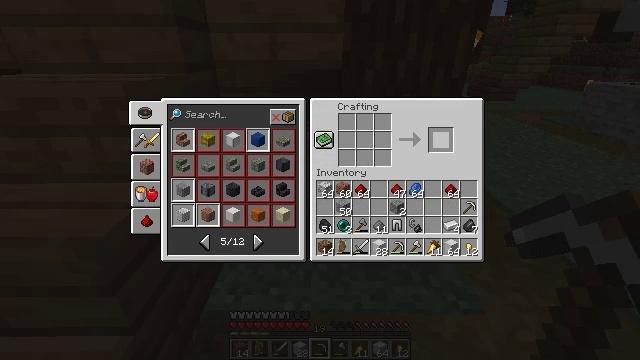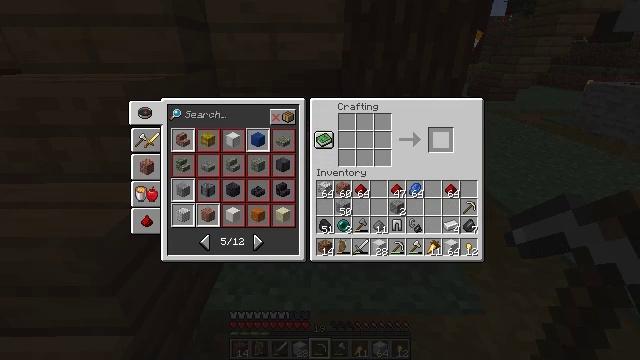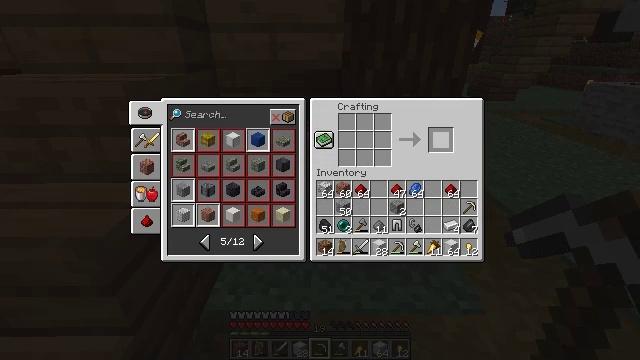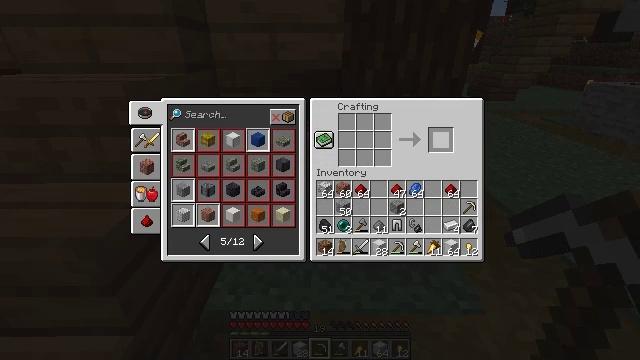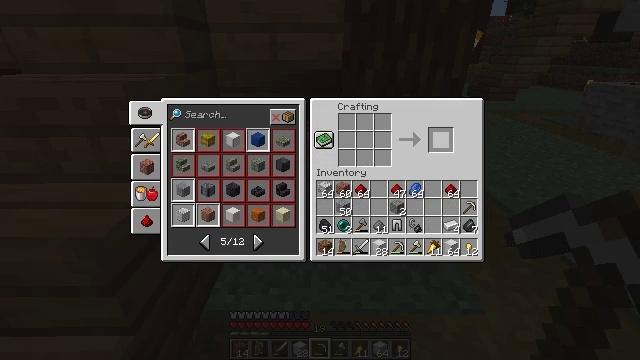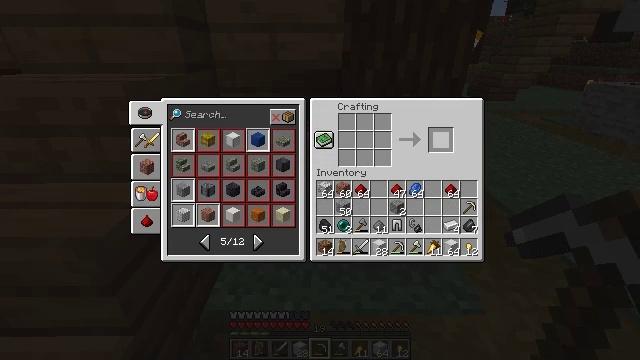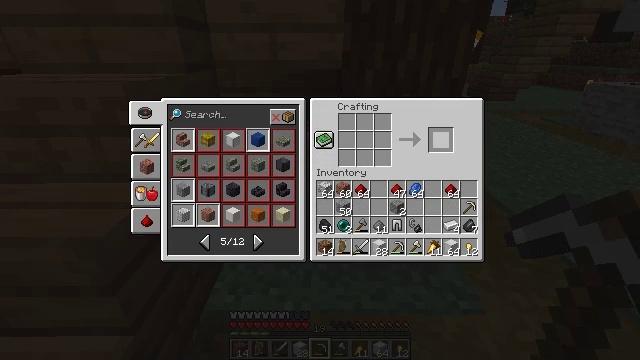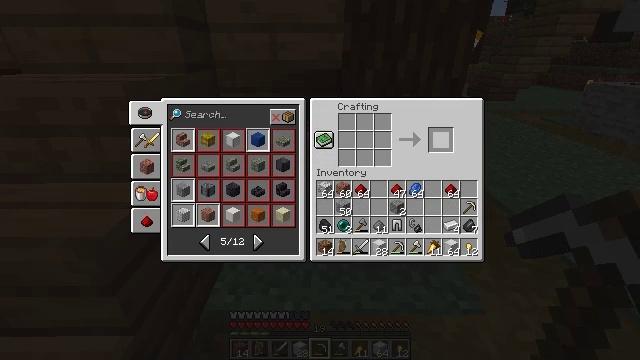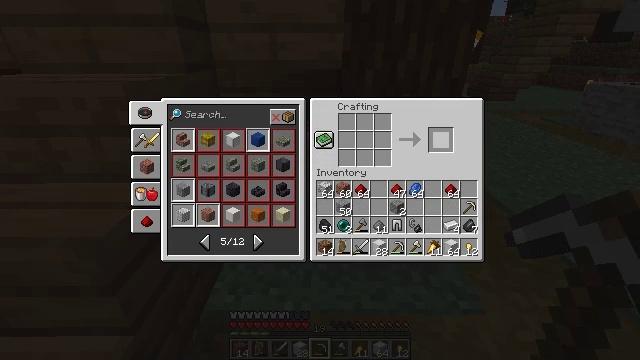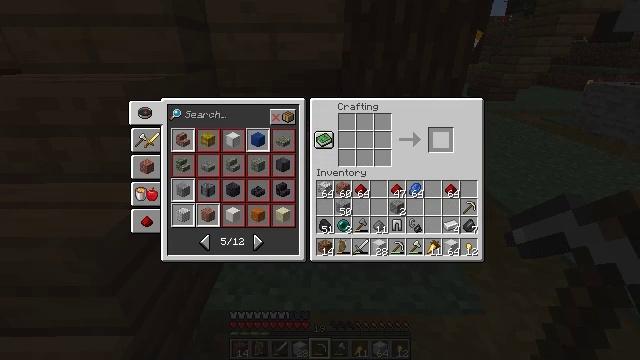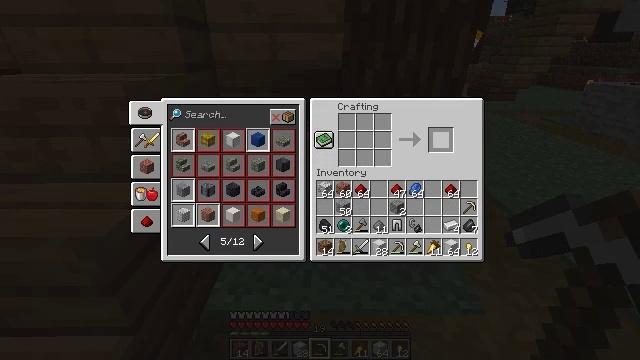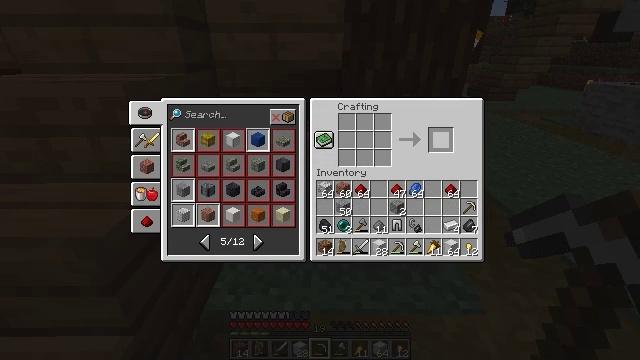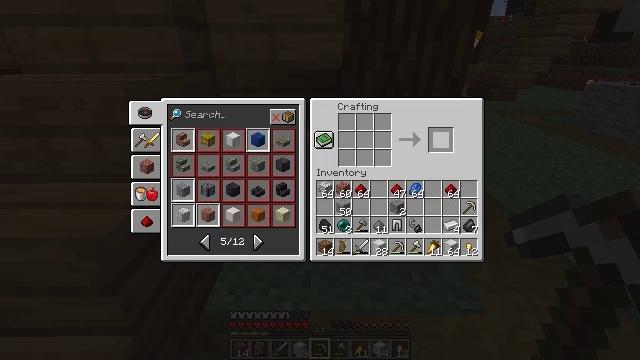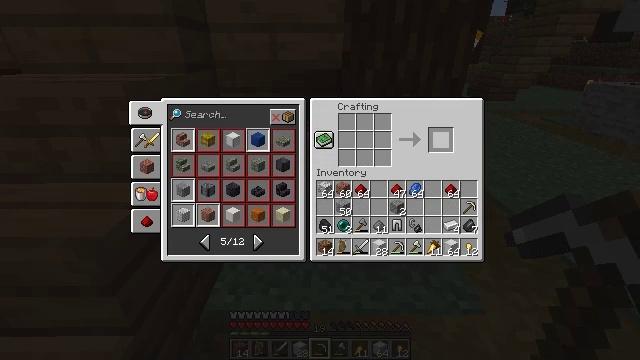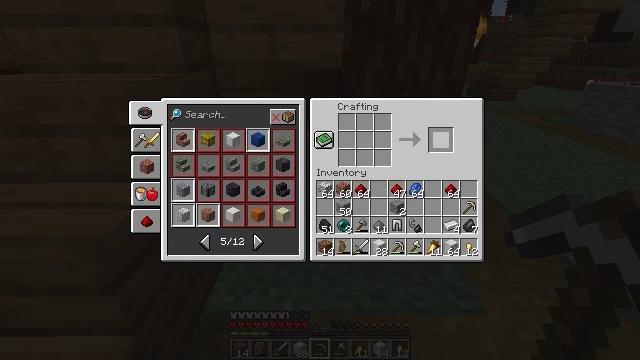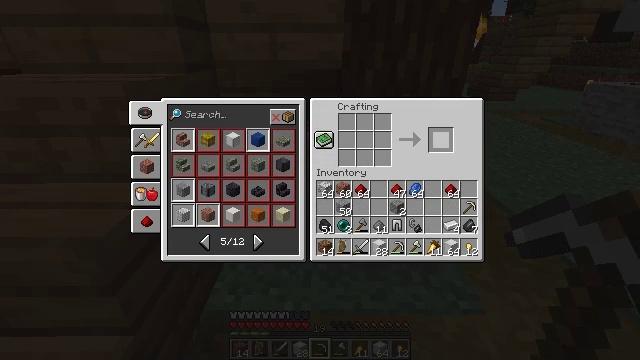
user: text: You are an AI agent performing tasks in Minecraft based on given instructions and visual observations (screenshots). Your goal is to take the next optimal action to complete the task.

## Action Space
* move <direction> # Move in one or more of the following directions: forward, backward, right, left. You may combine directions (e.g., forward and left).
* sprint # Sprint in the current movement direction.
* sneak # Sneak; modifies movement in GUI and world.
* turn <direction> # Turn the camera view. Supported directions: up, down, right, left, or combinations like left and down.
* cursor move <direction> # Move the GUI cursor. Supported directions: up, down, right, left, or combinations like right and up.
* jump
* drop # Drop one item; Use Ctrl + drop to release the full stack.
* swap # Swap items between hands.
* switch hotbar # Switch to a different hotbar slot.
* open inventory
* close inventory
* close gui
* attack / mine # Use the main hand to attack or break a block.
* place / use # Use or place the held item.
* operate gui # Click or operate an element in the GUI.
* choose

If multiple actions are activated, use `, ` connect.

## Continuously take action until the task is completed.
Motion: motion action
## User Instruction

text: Put iron ingots in the crafting grid to craft an iron block.
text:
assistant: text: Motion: sneak
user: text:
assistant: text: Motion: sneak
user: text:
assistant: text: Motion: sneak
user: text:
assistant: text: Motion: sneak
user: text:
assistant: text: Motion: no_op
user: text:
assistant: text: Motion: no_op
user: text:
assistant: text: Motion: no_op
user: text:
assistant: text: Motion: no_op
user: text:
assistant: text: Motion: no_op
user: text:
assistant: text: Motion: no_op
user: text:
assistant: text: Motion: no_op
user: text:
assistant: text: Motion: no_op
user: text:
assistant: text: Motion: no_op
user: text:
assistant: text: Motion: no_op
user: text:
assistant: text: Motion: no_op
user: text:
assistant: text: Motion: no_op
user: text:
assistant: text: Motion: no_op
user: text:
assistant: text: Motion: no_op
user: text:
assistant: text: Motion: no_op
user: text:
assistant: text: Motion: no_op
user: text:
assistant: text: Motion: no_op
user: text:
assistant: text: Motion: no_op
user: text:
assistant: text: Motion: no_op
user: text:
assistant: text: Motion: no_op
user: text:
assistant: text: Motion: no_op
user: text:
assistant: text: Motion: no_op
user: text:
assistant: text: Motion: no_op
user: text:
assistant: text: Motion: no_op
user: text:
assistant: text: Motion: no_op
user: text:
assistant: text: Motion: no_op